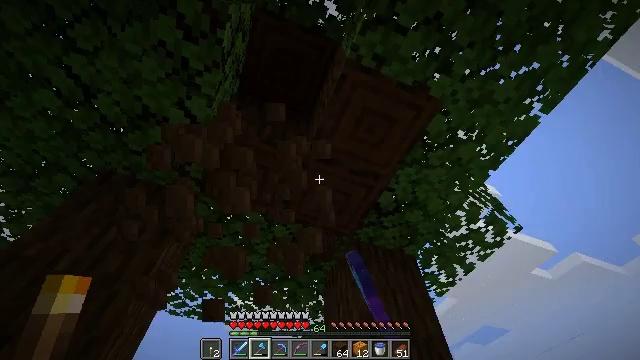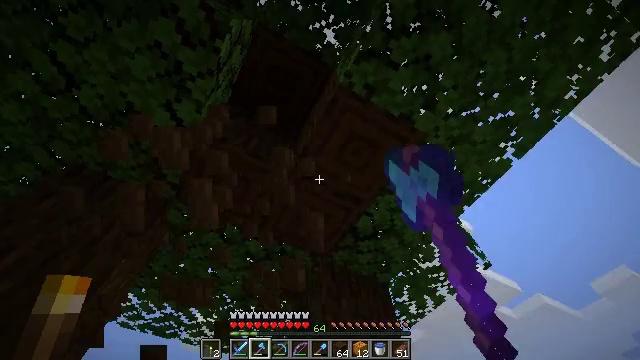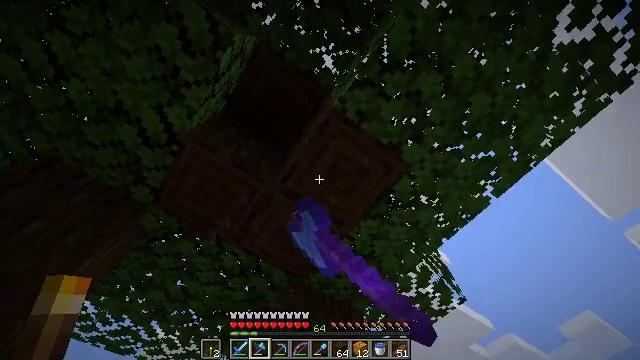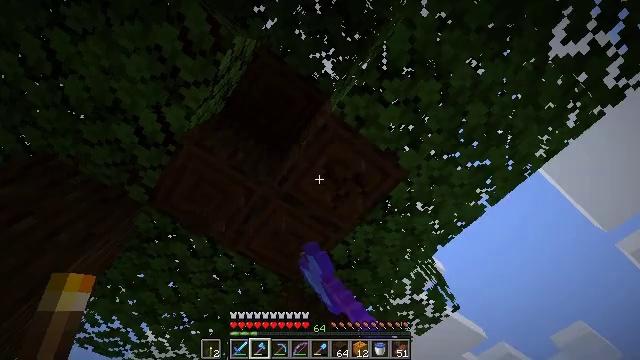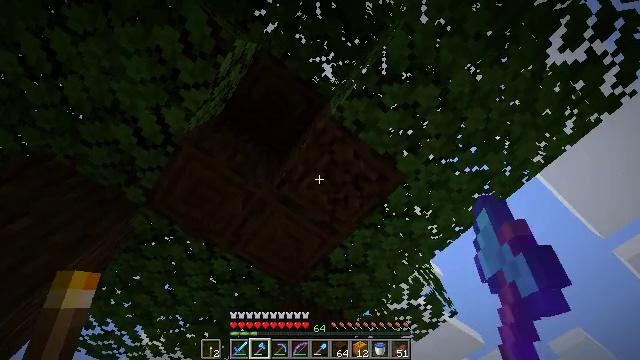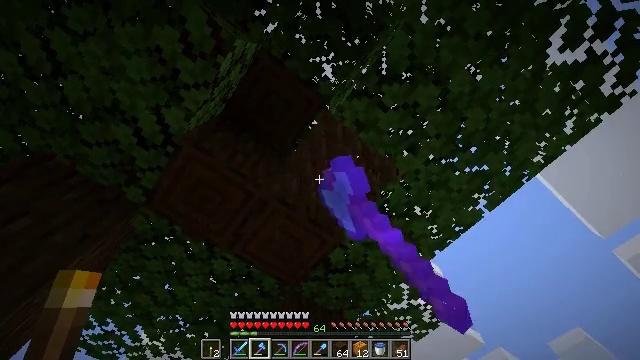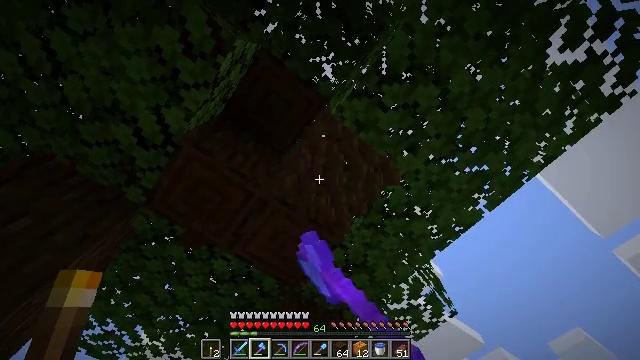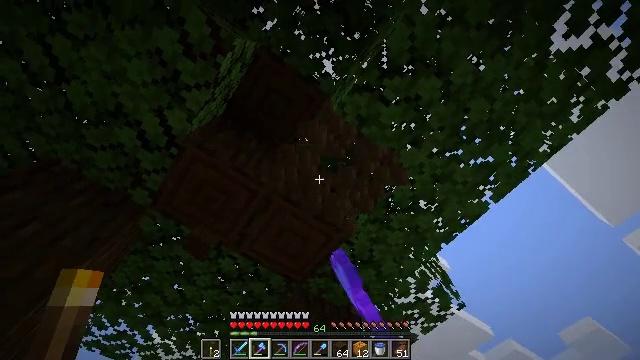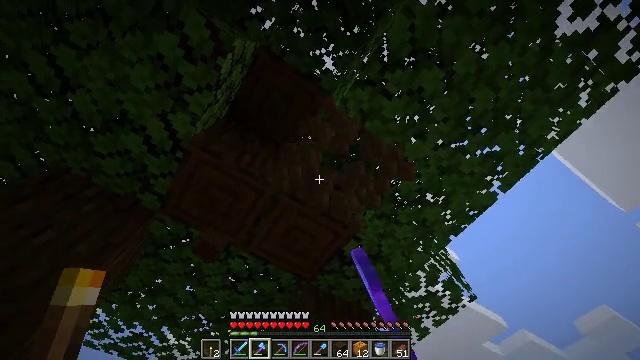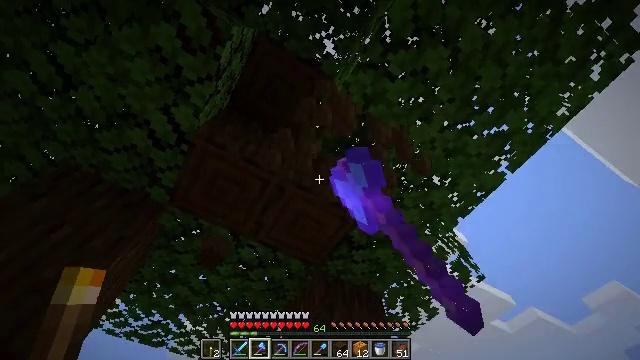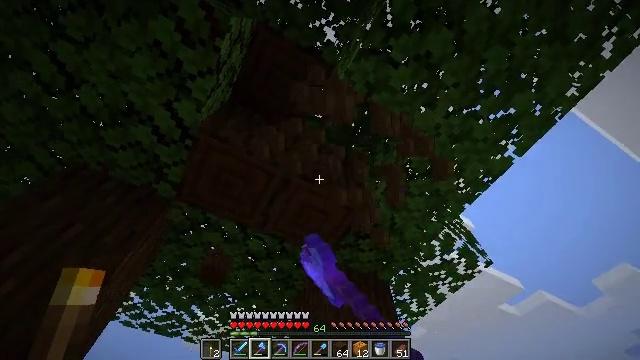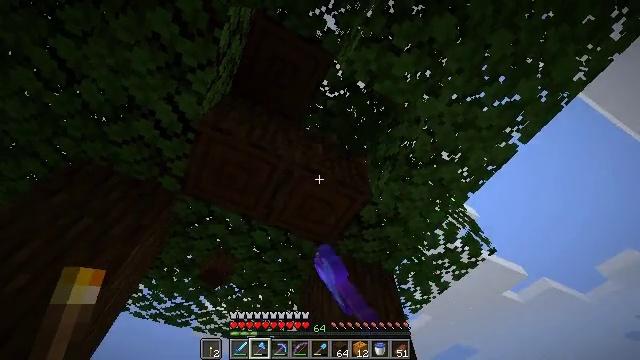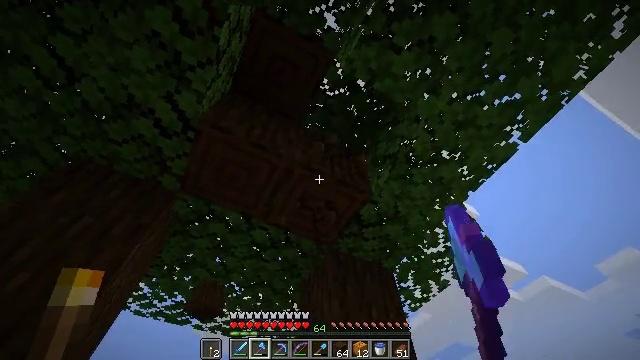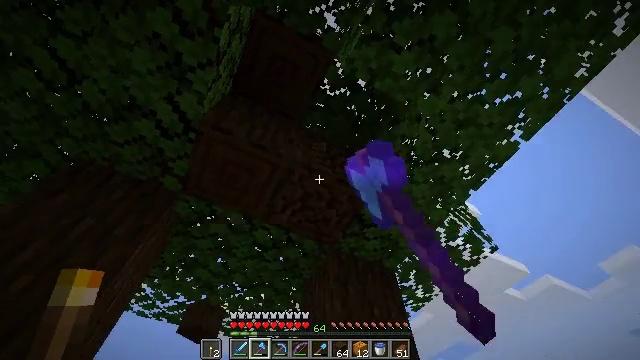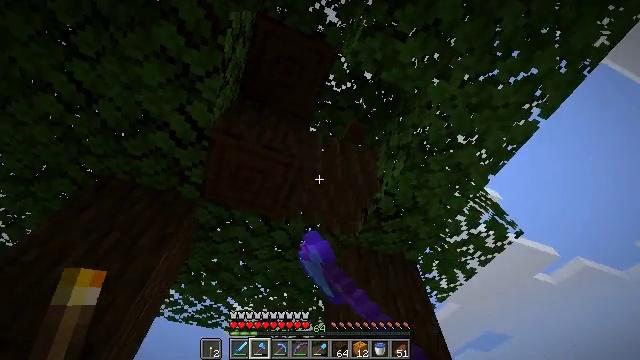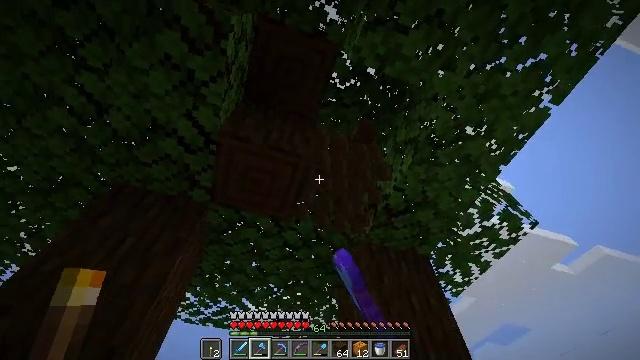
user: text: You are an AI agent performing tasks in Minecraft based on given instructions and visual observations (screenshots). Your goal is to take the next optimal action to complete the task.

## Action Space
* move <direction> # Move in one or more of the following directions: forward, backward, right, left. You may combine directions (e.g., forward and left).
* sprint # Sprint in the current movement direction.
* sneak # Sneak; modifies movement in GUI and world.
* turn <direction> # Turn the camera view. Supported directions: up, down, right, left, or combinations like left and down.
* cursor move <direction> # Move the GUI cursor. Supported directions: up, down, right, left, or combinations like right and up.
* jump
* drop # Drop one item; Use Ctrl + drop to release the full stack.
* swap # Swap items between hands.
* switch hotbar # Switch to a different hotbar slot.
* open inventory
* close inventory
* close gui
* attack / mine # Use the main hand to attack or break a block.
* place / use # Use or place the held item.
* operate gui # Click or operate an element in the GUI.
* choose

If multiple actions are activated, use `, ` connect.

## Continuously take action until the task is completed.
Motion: motion action
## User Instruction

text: Collect dark oak log for building.
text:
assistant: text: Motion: turn right and up, attack / mine
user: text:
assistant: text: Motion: turn right and up, attack / mine
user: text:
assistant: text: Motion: turn right, attack / mine
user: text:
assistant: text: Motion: attack / mine
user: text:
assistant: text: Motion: attack / mine
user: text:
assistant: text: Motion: attack / mine
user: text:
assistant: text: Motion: turn left, attack / mine
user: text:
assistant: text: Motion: turn left, attack / mine
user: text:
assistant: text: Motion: turn left and down, attack / mine
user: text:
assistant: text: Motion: turn left and down, attack / mine
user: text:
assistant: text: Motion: turn left and down, attack / mine
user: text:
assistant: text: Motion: attack / mine
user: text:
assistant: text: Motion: attack / mine
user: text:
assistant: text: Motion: turn left, attack / mine
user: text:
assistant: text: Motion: turn left, attack / mine
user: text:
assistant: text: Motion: turn left, attack / mine
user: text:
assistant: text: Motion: turn left and up, attack / mine
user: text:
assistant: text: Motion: turn left, attack / mine
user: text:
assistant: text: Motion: turn left and up, attack / mine
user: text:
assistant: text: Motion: attack / mine
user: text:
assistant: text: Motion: turn up, attack / mine
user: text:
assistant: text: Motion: attack / mine
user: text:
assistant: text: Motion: attack / mine
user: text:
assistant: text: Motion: attack / mine
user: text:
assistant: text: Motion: attack / mine
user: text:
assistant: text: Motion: turn left and up, attack / mine
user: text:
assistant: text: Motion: turn left and up, attack / mine
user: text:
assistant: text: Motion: turn left and up, attack / mine
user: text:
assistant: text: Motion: attack / mine
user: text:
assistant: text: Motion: turn up, attack / mine